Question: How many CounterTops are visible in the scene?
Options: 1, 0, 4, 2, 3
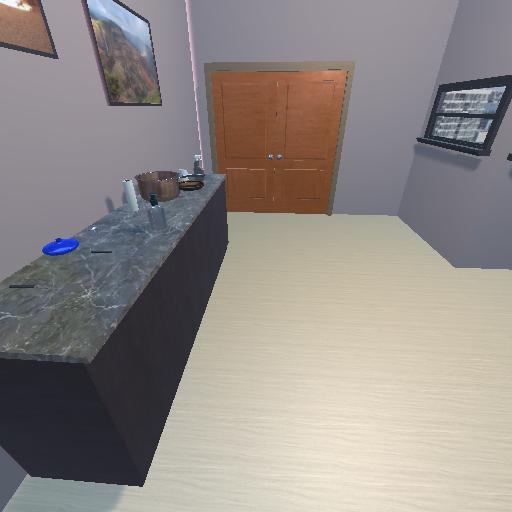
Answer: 1